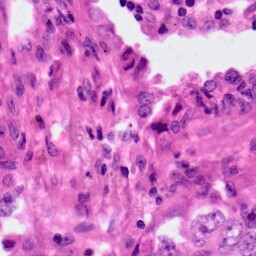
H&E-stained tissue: Lung